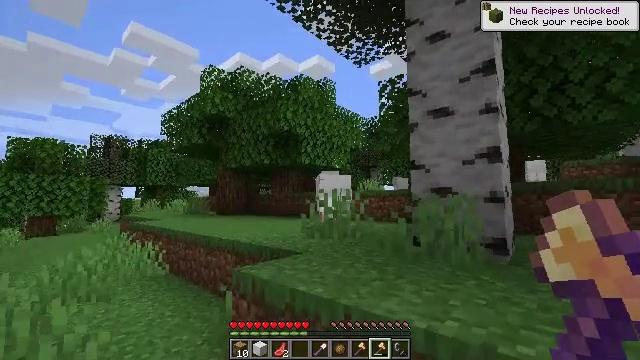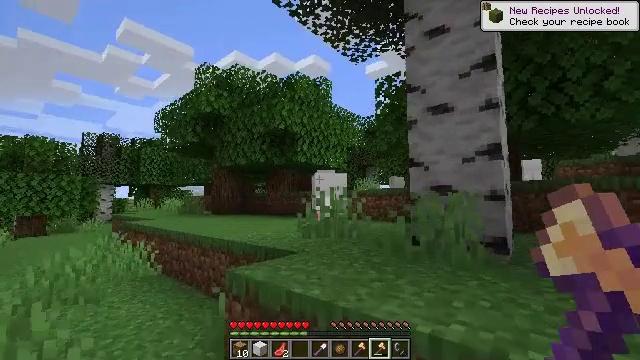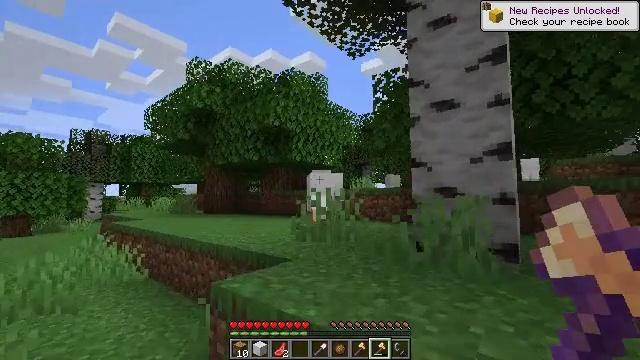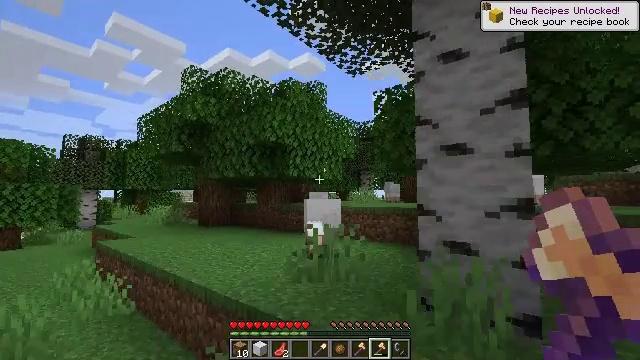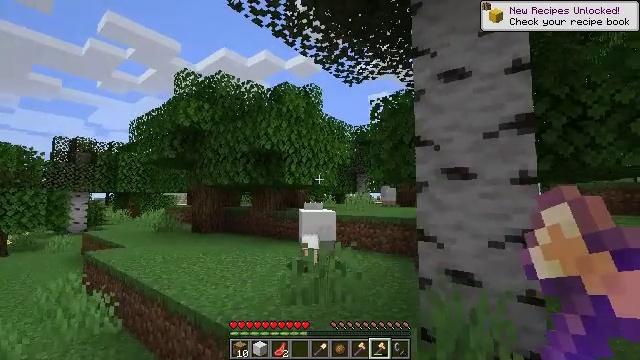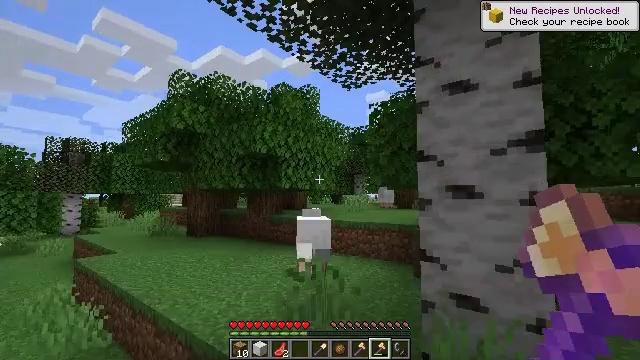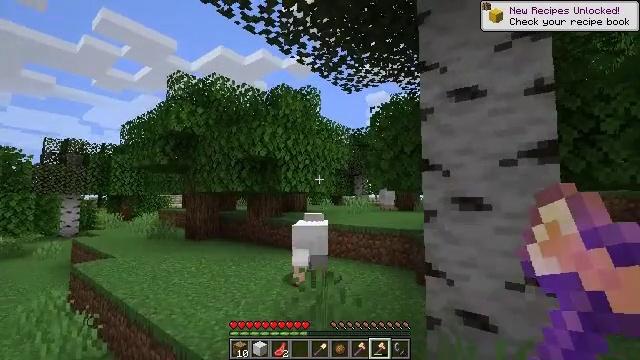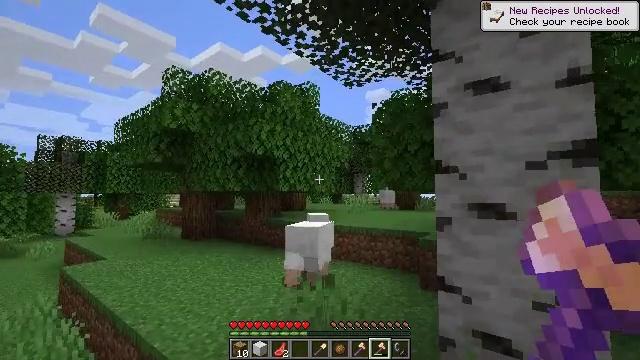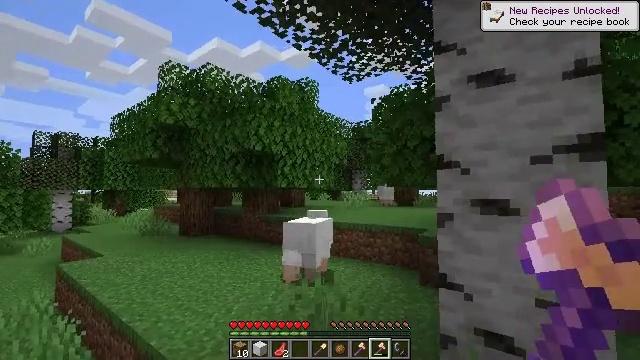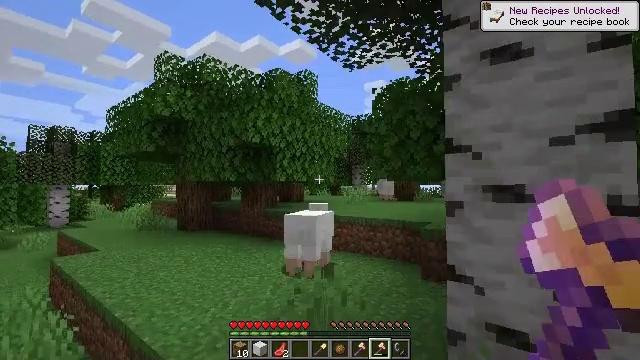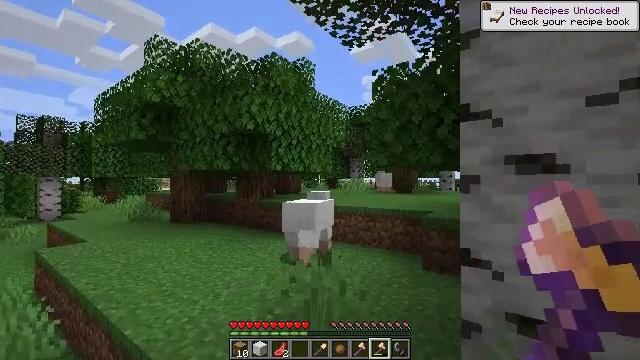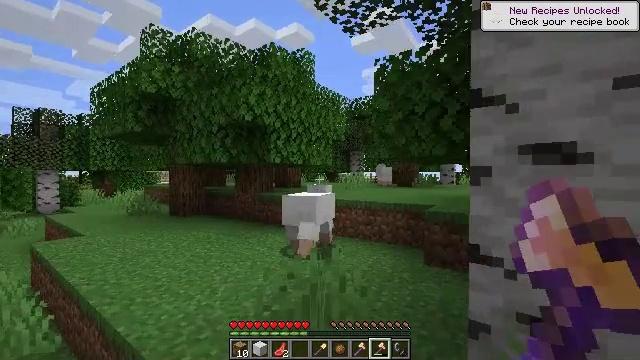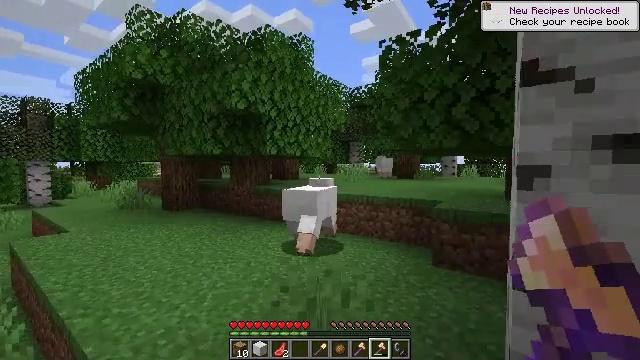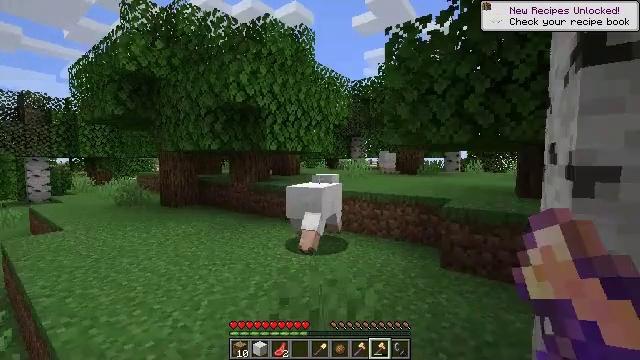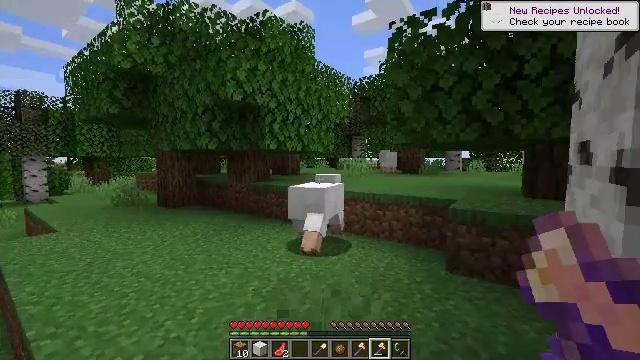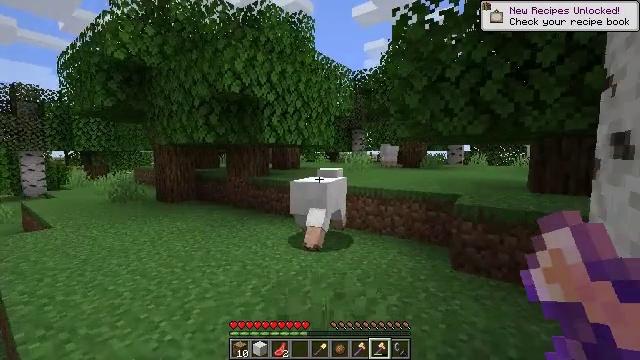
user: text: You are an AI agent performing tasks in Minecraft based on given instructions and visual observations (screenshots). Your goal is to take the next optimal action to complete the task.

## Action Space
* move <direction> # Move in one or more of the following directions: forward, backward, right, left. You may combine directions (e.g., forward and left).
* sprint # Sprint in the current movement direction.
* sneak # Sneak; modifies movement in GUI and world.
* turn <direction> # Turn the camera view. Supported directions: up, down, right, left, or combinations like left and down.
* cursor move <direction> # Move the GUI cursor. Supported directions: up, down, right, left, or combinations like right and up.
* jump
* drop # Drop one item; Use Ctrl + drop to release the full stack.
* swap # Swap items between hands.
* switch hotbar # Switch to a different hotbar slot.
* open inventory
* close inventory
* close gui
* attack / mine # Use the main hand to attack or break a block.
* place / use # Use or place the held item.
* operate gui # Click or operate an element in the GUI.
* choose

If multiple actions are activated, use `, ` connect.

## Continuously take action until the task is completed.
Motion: motion action
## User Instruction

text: Combat the sheep.
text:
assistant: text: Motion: move forward
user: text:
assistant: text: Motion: move forward, turn right, jump
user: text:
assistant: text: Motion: move forward, jump
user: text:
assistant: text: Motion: move forward, jump
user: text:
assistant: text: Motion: move forward, jump
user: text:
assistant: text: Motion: move forward
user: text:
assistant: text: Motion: move forward
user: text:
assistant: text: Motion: move forward
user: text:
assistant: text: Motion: move forward
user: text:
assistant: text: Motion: move forward, turn down
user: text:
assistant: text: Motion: move forward, turn down
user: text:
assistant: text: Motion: move forward, turn down
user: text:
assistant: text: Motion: move forward, turn down
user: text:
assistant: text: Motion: move forward
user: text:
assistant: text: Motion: move forward, turn down
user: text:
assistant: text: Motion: move forward, turn right and down
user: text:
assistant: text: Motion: move forward
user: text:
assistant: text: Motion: move forward
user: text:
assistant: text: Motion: move forward, turn right
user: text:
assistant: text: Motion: move forward, turn right
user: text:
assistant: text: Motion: move forward, turn right
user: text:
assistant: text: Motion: move forward
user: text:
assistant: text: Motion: move forward
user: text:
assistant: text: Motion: move forward, turn right
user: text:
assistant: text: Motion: move forward
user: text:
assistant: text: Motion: move forward
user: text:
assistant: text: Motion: move forward, turn up
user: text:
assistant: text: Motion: move forward, turn up
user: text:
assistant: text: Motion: move forward
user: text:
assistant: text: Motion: move forward